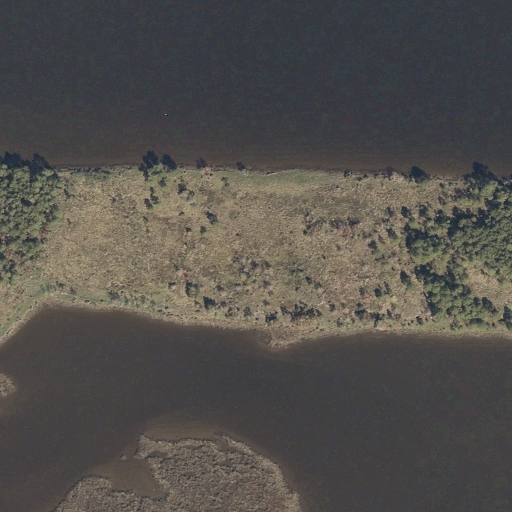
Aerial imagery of island in Mississippi named Goat Island containing open water, herbaceous wetlands, and woody wetlands